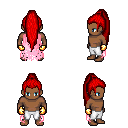
a pixel art fantasy rpg character, male body template, human, dark skin, pink tattered cape, white pants, red extra-long topknot hairstyle, gold gloves, four views (front, back, left, right), 2x2 character sprite sheet, small pixel art, hard edges, no anti-aliasing